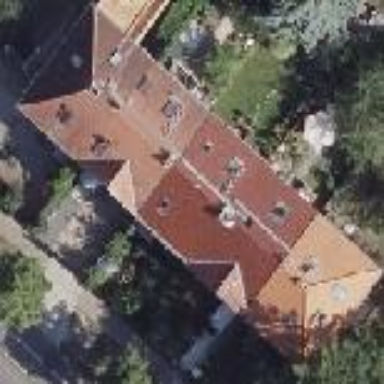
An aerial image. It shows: Hipped roof house.